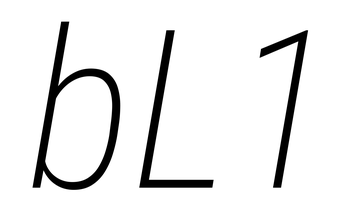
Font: Roboto-Italic_Condensed_ExtraLight_Italic